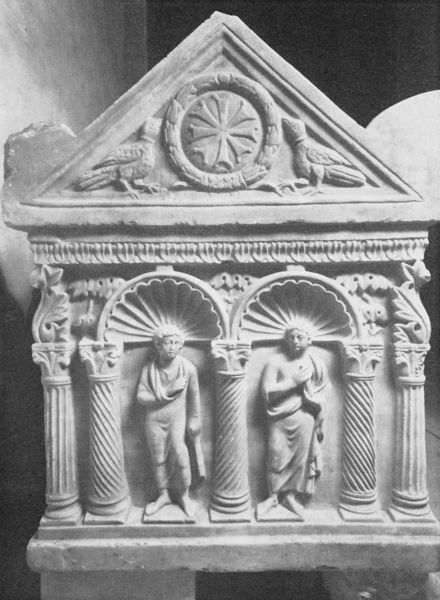
Titel: Sarkophag der Familie Besai-Dal Corno
Standort: Ravenna, S. Francesco (EU - I - Emilia-Romagna)
Schlagwörter: vogel, dreieck, menschen, marmor, männer, pfeiler, säule, säulen, weiss, dach, stein, vögel, kreis, skulptur, relief, modell, bogen, italien, giebel, speichen, bildhauerei, foto, bögen, arkade, deckel, antike, kreuz, tauben, kranz, rom, fries, dreiecksgiebel, sarg, grab, antik, toga, blattwerk, tempel, muschel, muscheln, grabmal, relieff, siegeskranz, akantus, arkanthus, tympanon, spitzdach, sarkophag, srakophag, friees, christogramm, grabkunst, grabeskunst, spiralkannelur